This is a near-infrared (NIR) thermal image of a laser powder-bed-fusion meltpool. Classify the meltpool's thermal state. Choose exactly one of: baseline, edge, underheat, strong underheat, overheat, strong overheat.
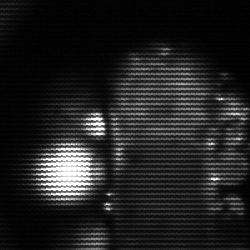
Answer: strong underheat